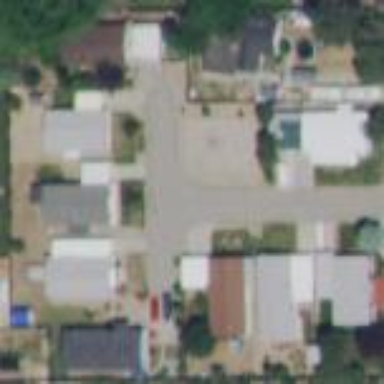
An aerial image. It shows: Residential area designated as trailer park.